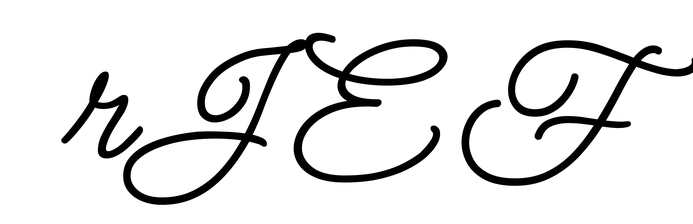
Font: MeowScript-Regular